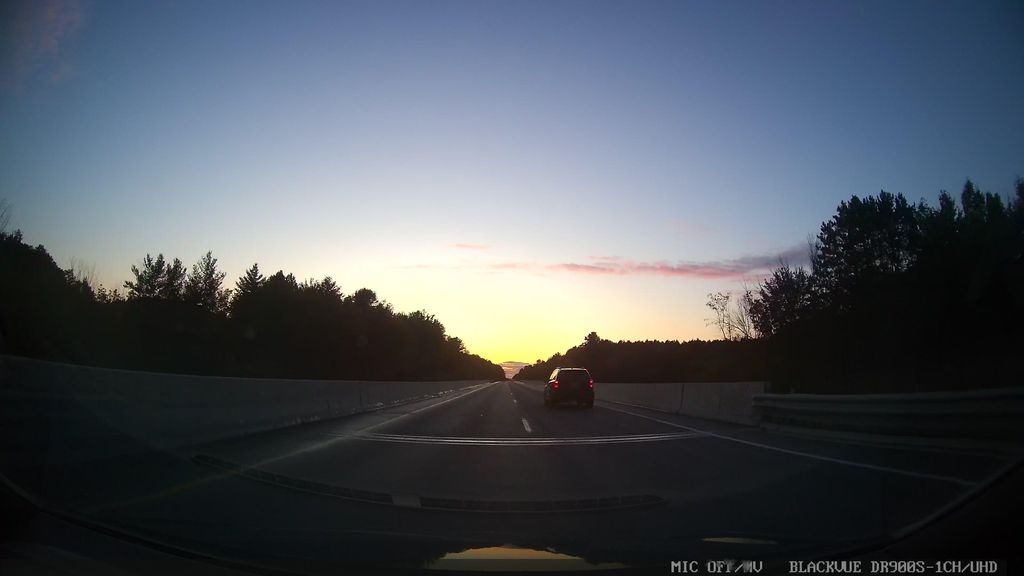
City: ottawa-gatineau